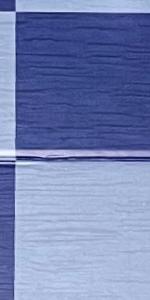
Label: Empty